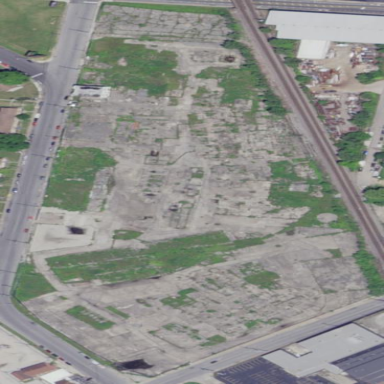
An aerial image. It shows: Historic factory.